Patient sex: F
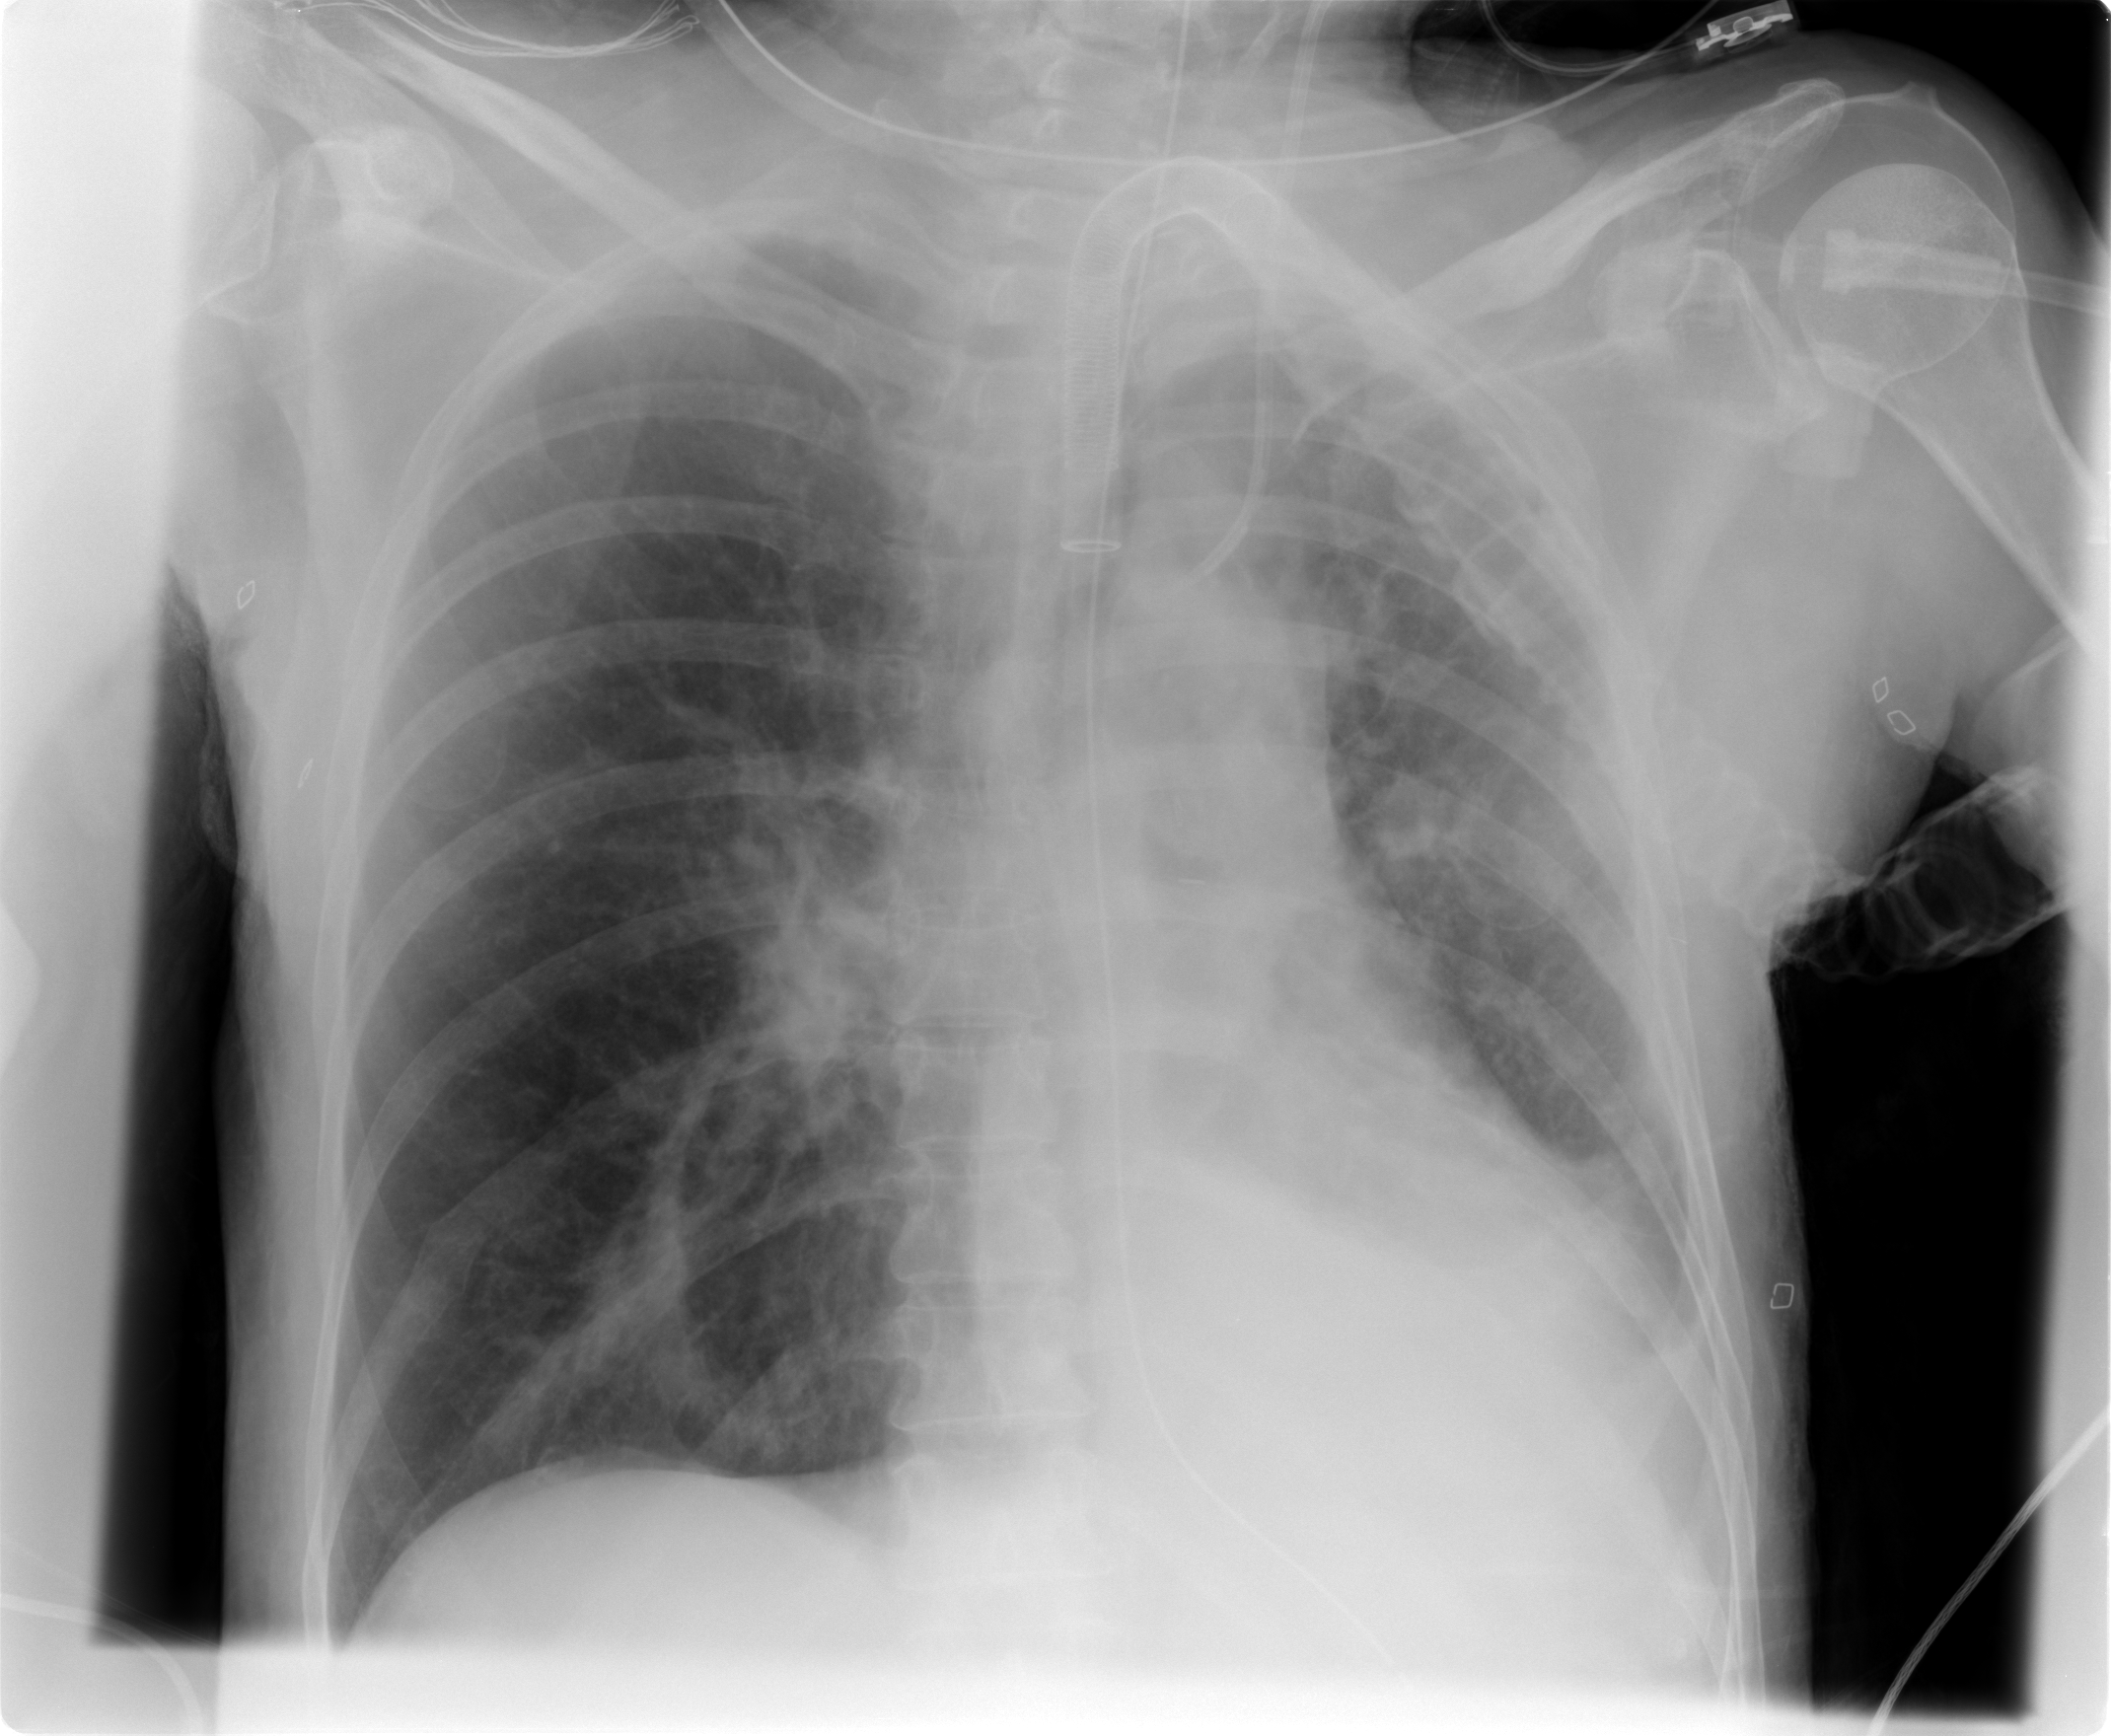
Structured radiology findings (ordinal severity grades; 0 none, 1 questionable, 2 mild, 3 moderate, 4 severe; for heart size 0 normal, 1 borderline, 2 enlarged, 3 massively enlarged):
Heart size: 0
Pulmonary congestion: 2
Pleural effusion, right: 0
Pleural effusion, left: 3
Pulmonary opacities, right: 2
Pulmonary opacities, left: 3
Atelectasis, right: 2
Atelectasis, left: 2